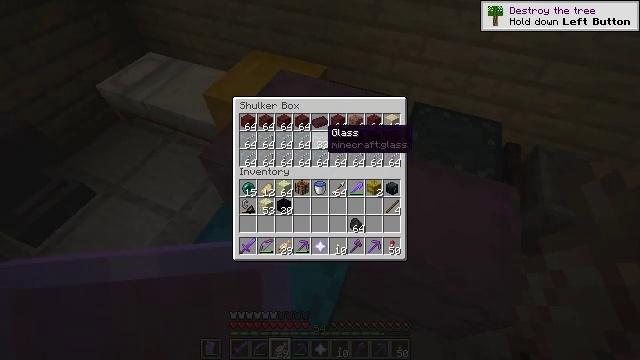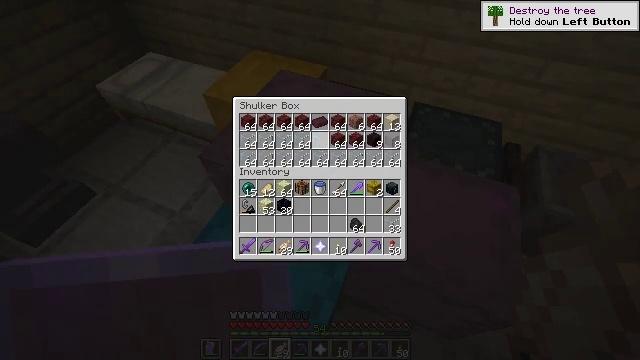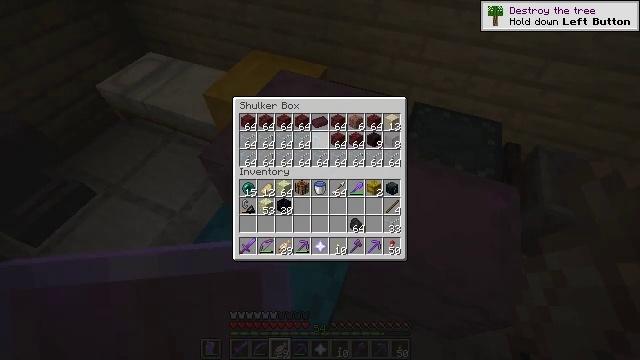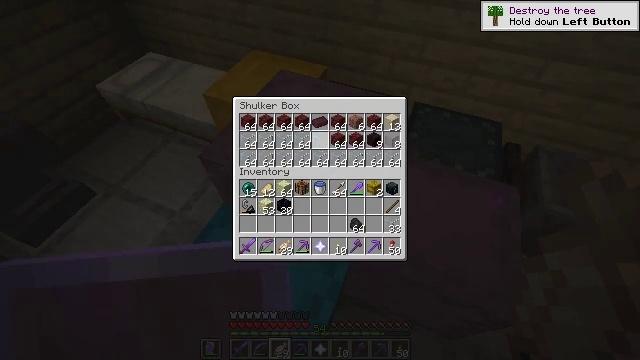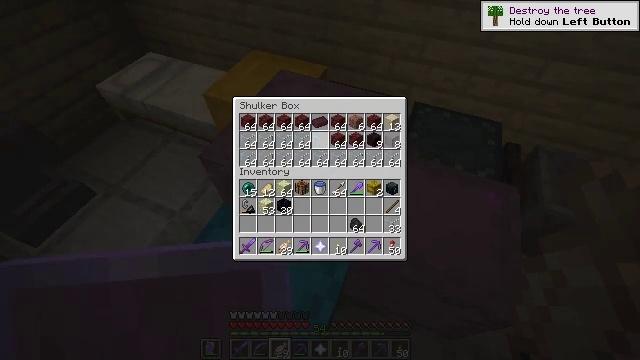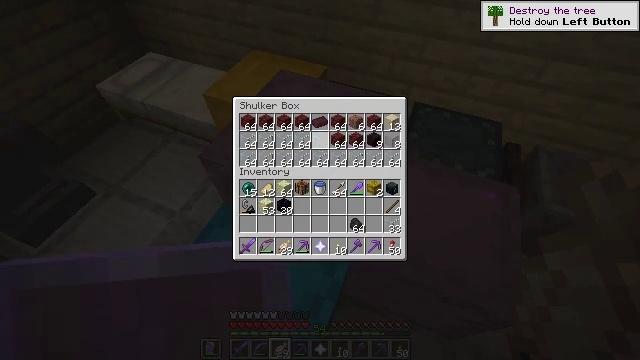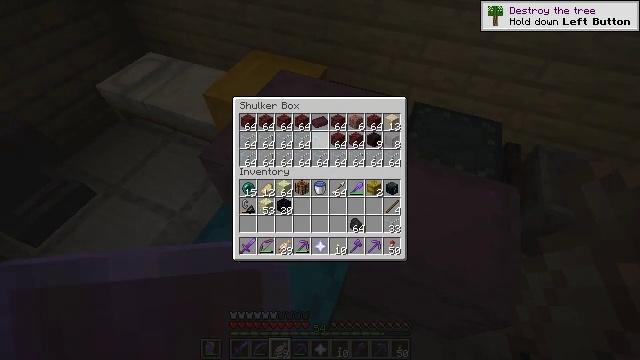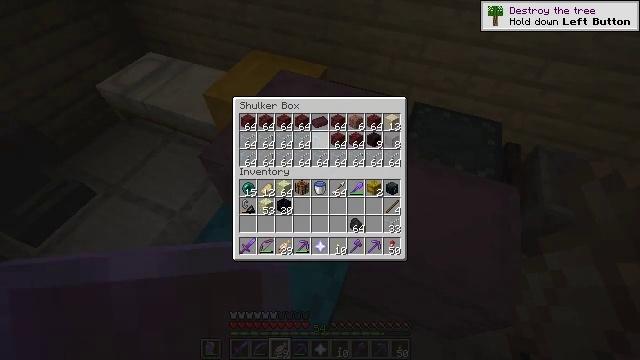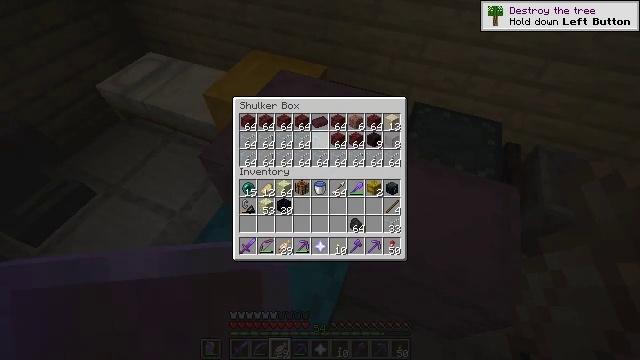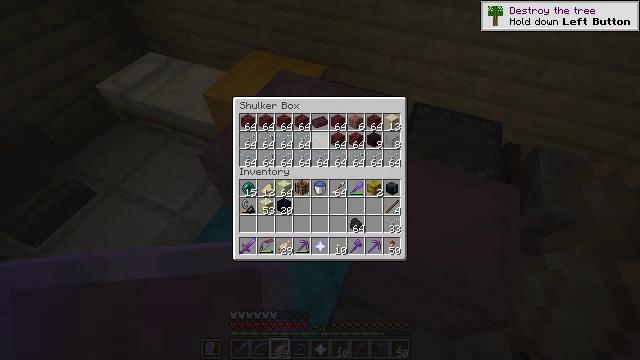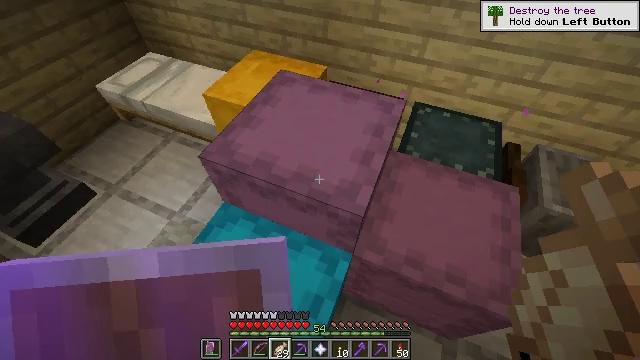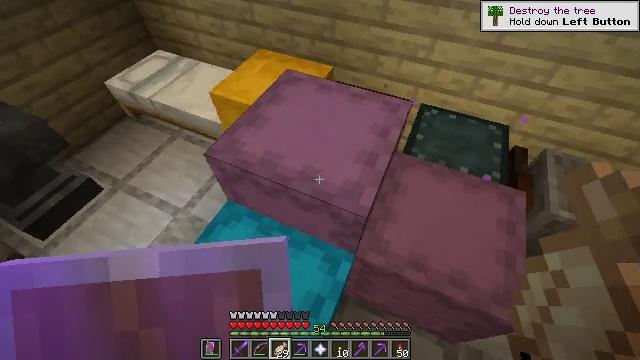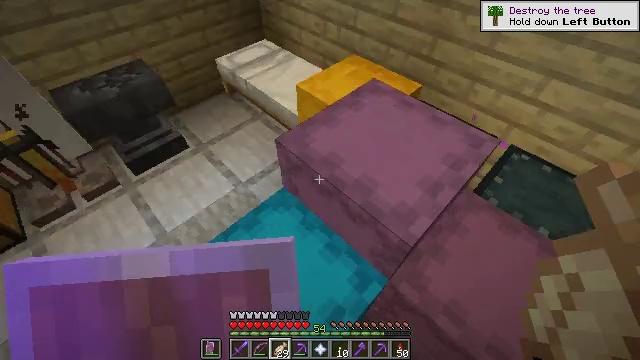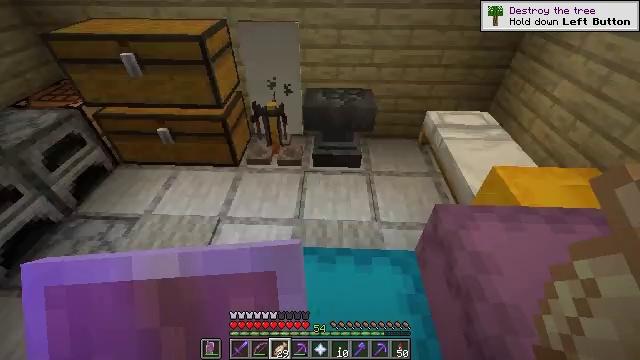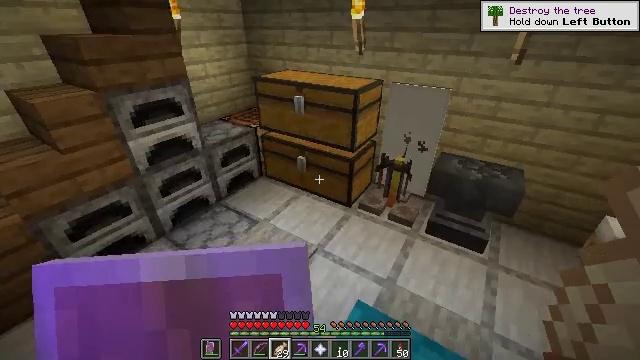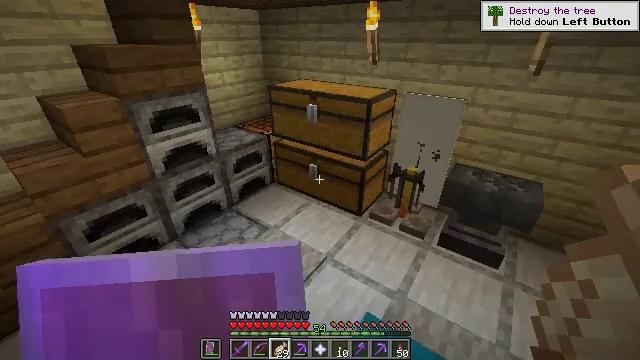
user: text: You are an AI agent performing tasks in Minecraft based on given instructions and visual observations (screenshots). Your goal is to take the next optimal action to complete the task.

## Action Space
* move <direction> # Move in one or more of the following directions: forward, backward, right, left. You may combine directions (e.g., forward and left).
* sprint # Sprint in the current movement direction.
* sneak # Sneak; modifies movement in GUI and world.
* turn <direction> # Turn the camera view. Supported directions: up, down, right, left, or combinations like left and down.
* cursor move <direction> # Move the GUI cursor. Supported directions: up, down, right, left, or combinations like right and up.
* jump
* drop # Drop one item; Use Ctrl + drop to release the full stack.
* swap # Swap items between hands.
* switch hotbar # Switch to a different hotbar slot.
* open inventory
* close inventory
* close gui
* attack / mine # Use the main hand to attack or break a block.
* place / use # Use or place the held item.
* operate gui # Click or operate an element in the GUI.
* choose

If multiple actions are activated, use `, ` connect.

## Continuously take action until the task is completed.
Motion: motion action
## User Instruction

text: Take materials to craft a beacon.
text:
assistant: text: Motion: sneak, attack / mine
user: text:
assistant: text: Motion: sneak, attack / mine
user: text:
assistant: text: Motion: sneak
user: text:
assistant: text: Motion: no_op
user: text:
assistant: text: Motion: no_op
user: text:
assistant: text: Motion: no_op
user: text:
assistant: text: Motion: no_op
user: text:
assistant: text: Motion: no_op
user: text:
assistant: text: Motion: no_op
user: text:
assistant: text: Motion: no_op
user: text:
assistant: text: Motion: turn left
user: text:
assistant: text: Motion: turn left and up
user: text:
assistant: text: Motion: turn left and up
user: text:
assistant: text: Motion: turn left and up
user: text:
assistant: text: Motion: turn left and up
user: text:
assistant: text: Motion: no_op
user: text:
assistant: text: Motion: move forward
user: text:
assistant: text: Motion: move forward
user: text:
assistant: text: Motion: move forward
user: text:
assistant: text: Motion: move forward
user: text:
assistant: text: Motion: move forward, turn left and up
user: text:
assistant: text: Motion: move forward, turn left and up
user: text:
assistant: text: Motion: move forward
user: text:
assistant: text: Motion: move forward
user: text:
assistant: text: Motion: move forward
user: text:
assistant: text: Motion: move forward
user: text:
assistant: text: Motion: move forward
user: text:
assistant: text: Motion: move forward
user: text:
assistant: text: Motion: move forward
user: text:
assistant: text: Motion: move forward